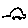
Label: car